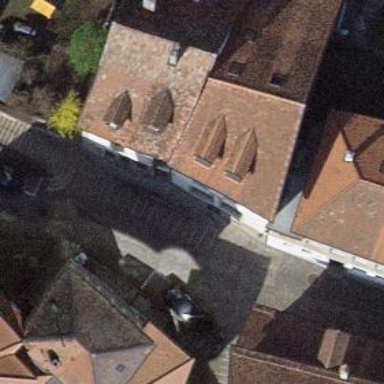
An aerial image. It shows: Set of cobblestone steps.